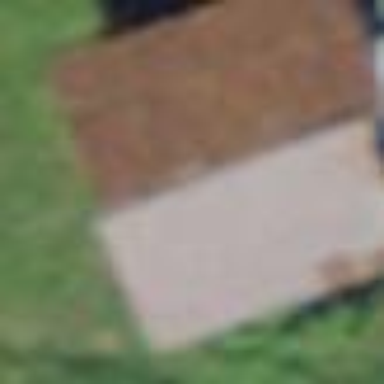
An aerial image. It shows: Simple and straightforward house.